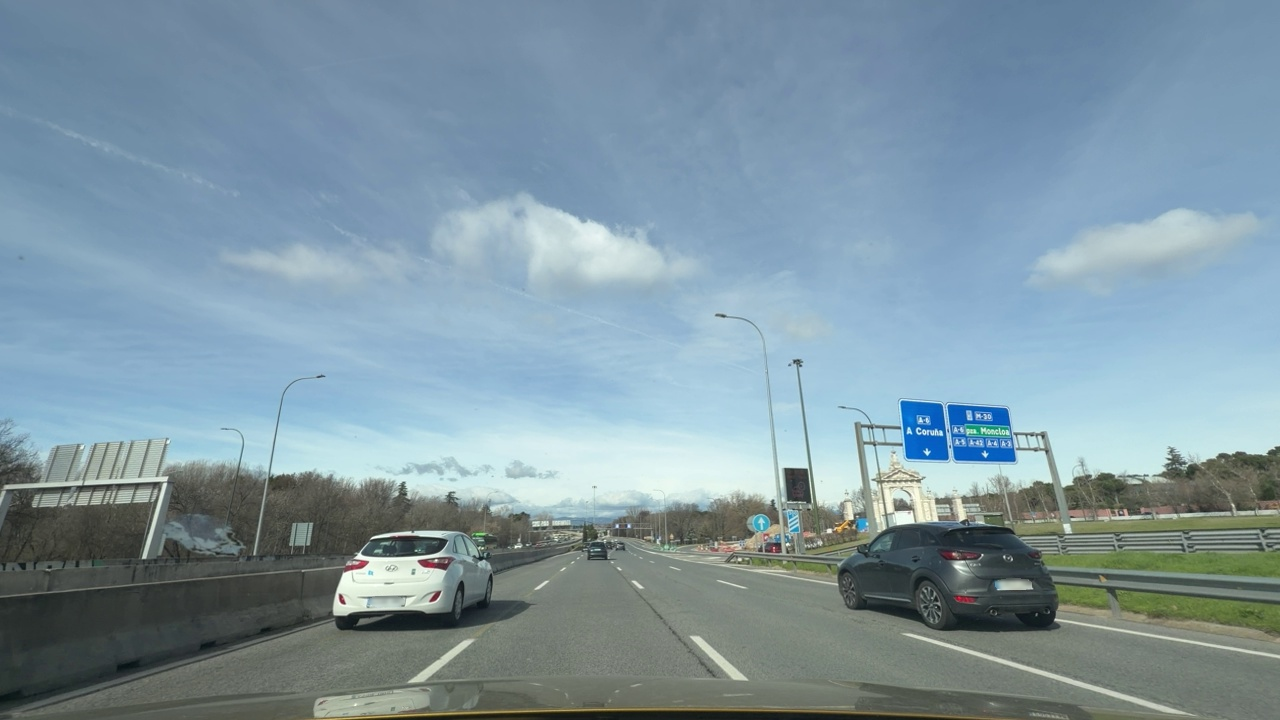
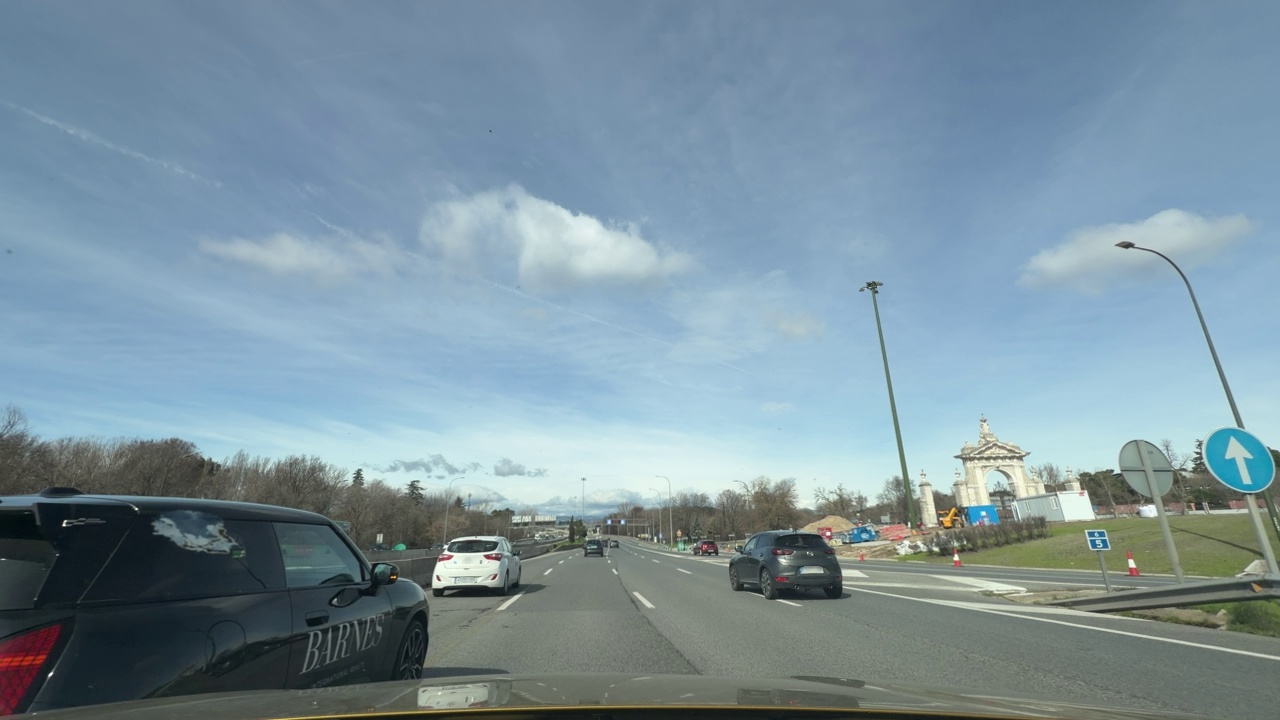
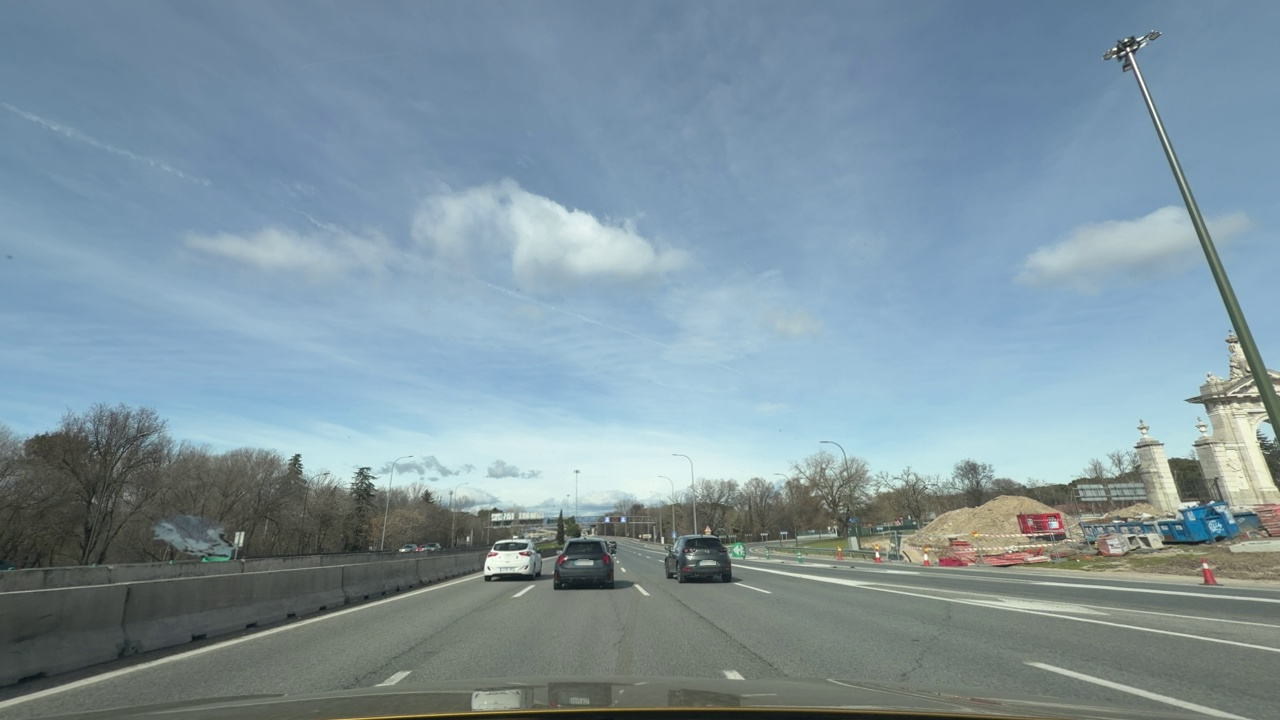
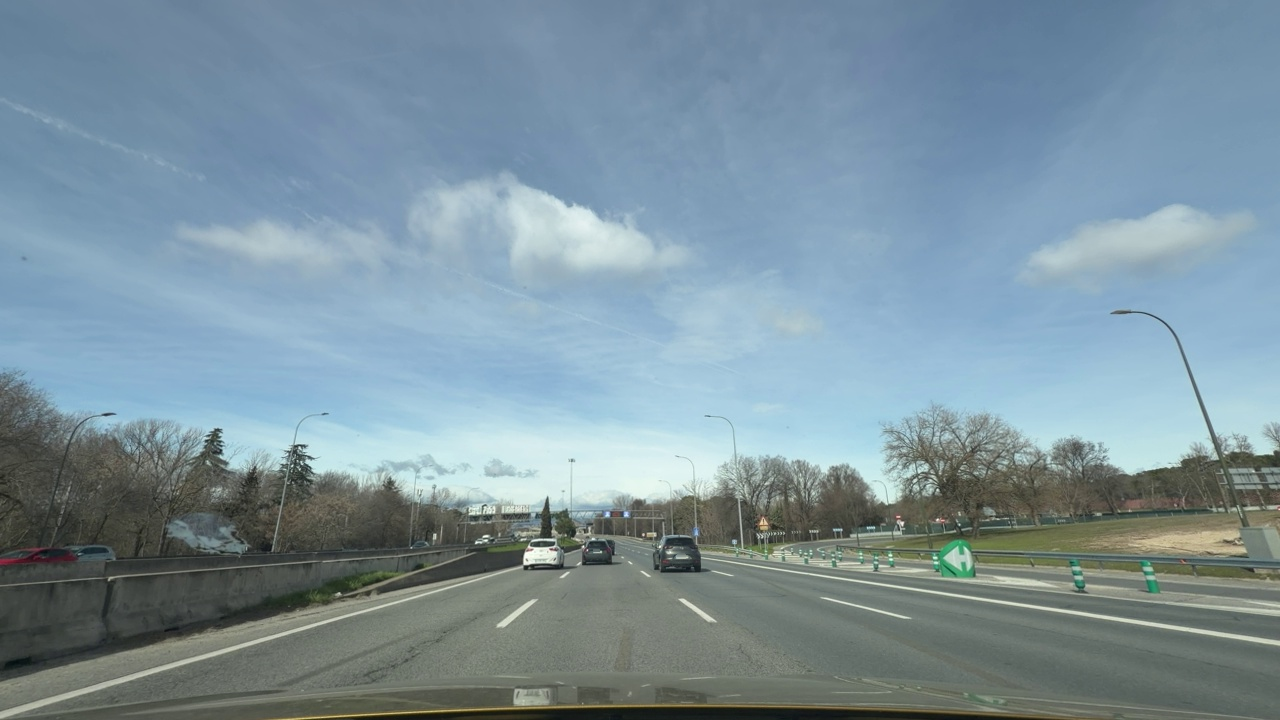
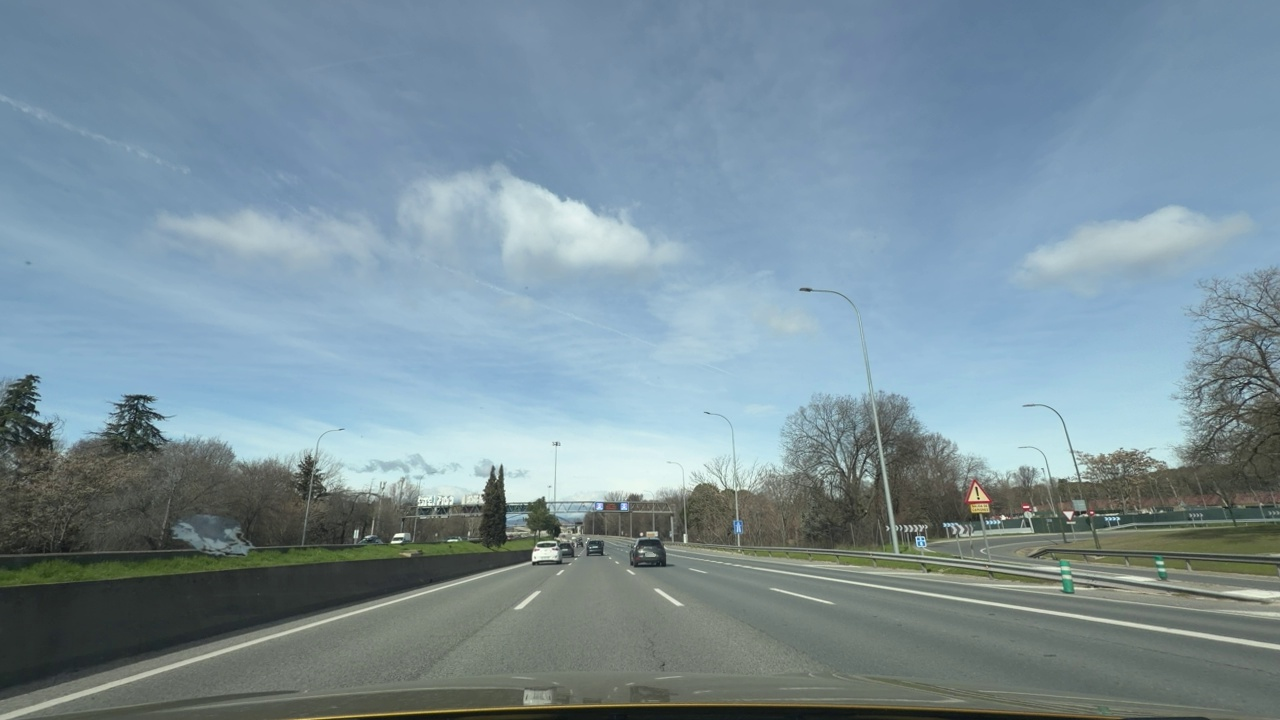
Situation: Cut in
Question: Has a vehicle merged into the ego lane directly ahead of the ego vehicle without any intermediate vehicle?
Answer: Yes
Reasoning: vehicle merged ego lane directly ahead without any other vehicle in the middle

Situation: Cut in
Question: Is the ego vehicle currently inside a roundabout?
Answer: No
Reasoning: Ego is in a highway. The highway has 4 lanes and ego is in one of the middle.

Situation: Cut in
Question: Is the ego vehicle currently within an intersection?
Answer: No
Reasoning: Ego is in a highway. The highway has 4 lanes and ego is in one of the middle.

Situation: Cut in
Question: Is any vehicle partially overlapping the lane boundary markings of the ego lane?
Answer: Yes
Reasoning: the vehicle crossing into ego lane overlapps for only one frame the dashed line from the lane oundary